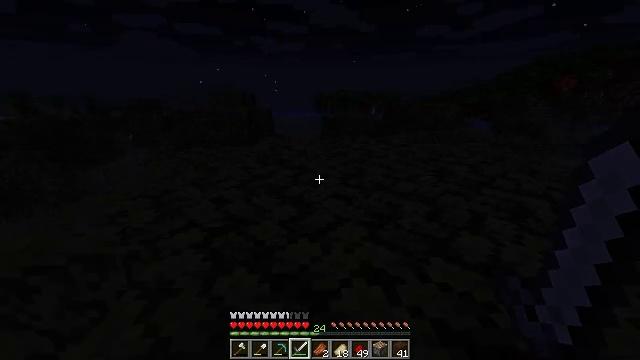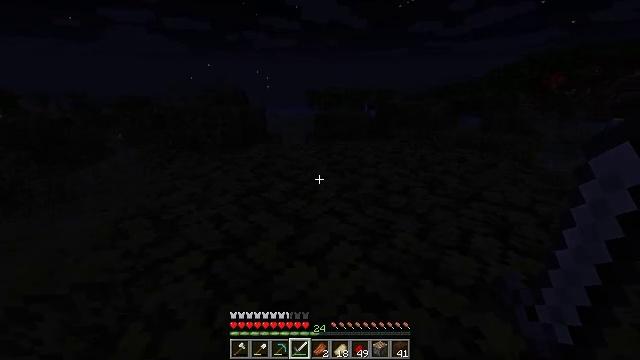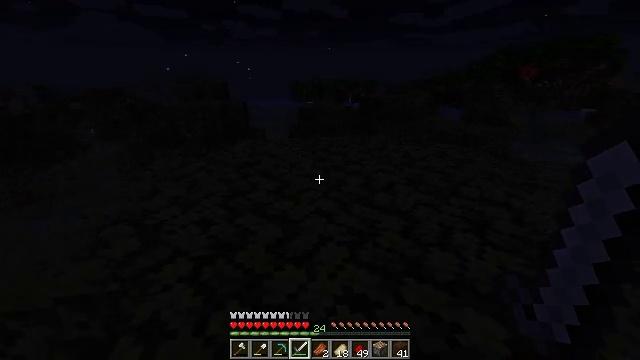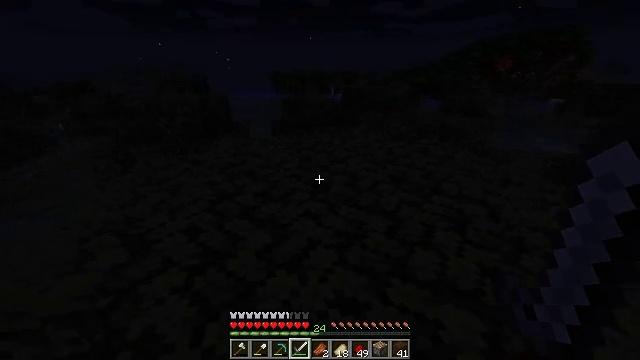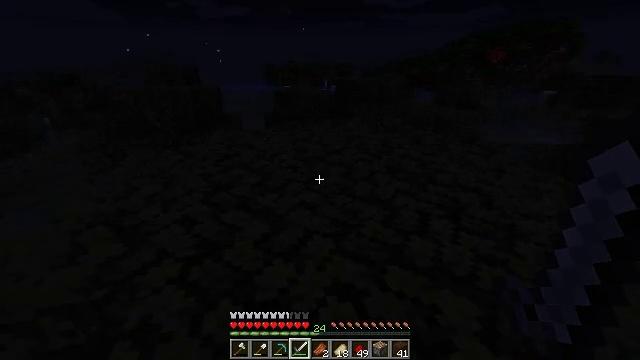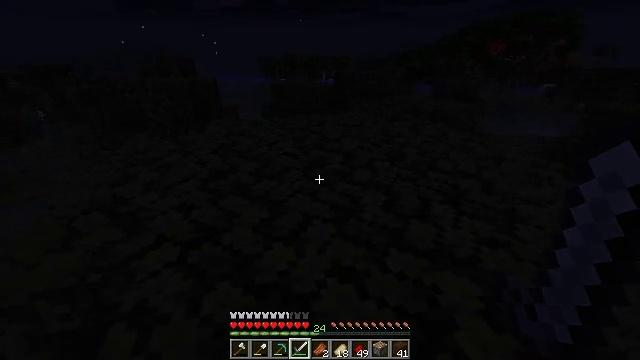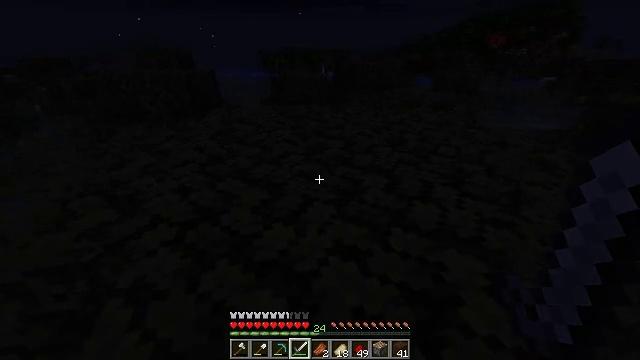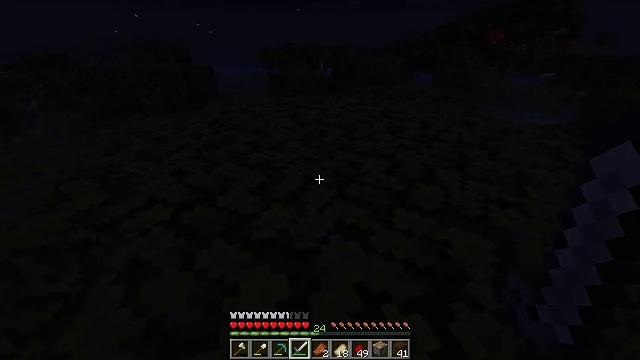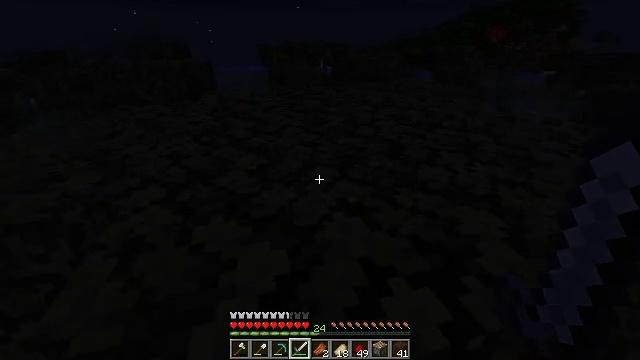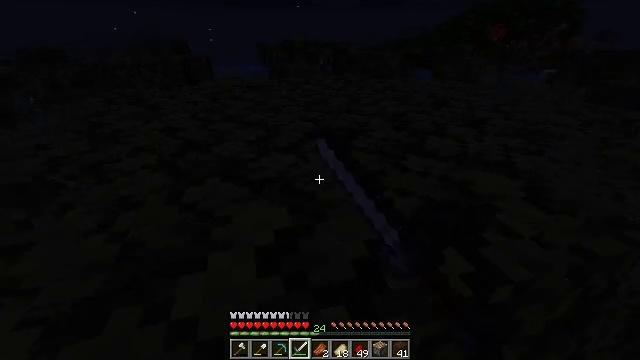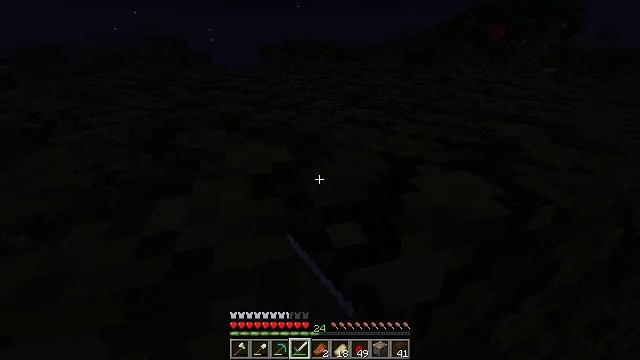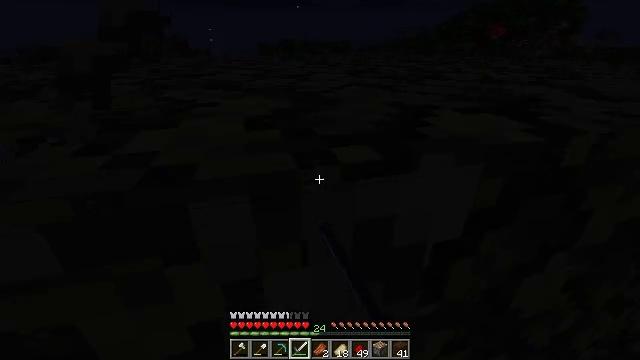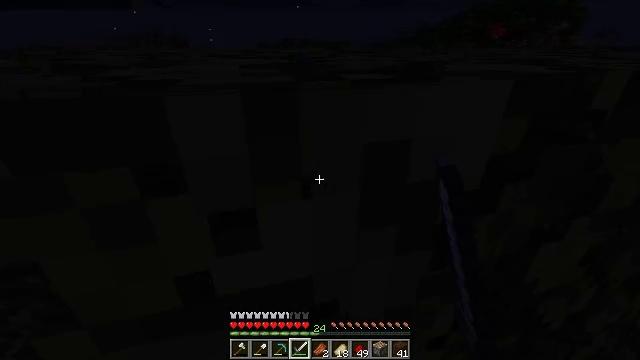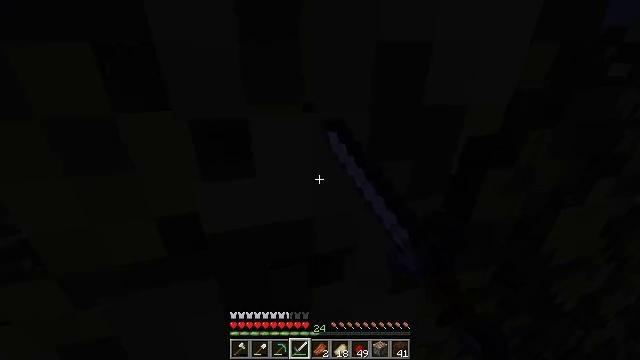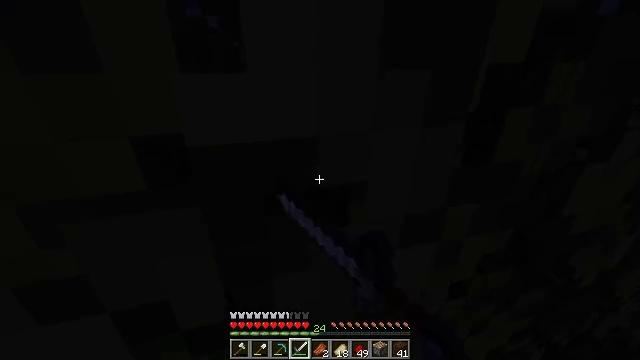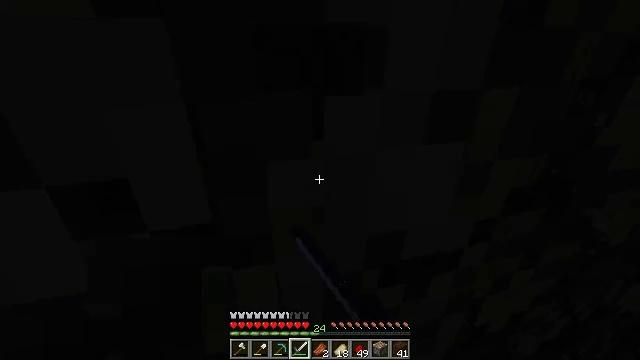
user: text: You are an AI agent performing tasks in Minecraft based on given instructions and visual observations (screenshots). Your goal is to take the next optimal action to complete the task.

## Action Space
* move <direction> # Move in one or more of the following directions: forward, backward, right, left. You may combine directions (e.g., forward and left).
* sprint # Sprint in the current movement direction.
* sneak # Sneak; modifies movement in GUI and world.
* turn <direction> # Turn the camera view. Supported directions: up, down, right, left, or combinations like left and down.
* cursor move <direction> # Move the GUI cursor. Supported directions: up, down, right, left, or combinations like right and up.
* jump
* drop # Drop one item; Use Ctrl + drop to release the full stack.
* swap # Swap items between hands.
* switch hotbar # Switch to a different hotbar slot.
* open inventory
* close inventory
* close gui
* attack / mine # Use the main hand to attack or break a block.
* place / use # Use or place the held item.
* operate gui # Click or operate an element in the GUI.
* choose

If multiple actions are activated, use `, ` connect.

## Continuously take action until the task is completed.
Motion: motion action
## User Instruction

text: Gather vines from trees or structures.
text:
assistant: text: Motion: move left, turn right
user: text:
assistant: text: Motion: turn right and down
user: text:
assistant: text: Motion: turn right and down
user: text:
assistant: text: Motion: turn right and down
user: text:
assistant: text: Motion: turn down
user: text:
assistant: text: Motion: turn down
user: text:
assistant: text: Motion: no_op
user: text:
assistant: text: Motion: attack / mine
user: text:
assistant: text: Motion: attack / mine
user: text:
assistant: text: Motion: attack / mine
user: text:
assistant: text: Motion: attack / mine
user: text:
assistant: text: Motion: attack / mine
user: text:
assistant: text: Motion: attack / mine
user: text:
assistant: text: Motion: attack / mine
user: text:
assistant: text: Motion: attack / mine
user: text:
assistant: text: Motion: attack / mine
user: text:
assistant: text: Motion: attack / mine
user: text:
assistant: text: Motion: attack / mine
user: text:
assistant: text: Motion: attack / mine
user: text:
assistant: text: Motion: attack / mine
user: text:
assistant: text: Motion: attack / mine
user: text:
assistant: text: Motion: attack / mine
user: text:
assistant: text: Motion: attack / mine
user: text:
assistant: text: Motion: attack / mine